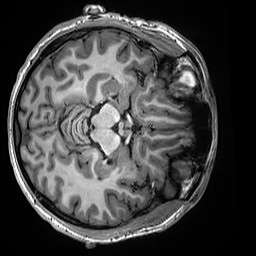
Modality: T1w
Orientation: axial
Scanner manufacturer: siemens
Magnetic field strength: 3 T
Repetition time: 2.5 s
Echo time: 0.00299 s